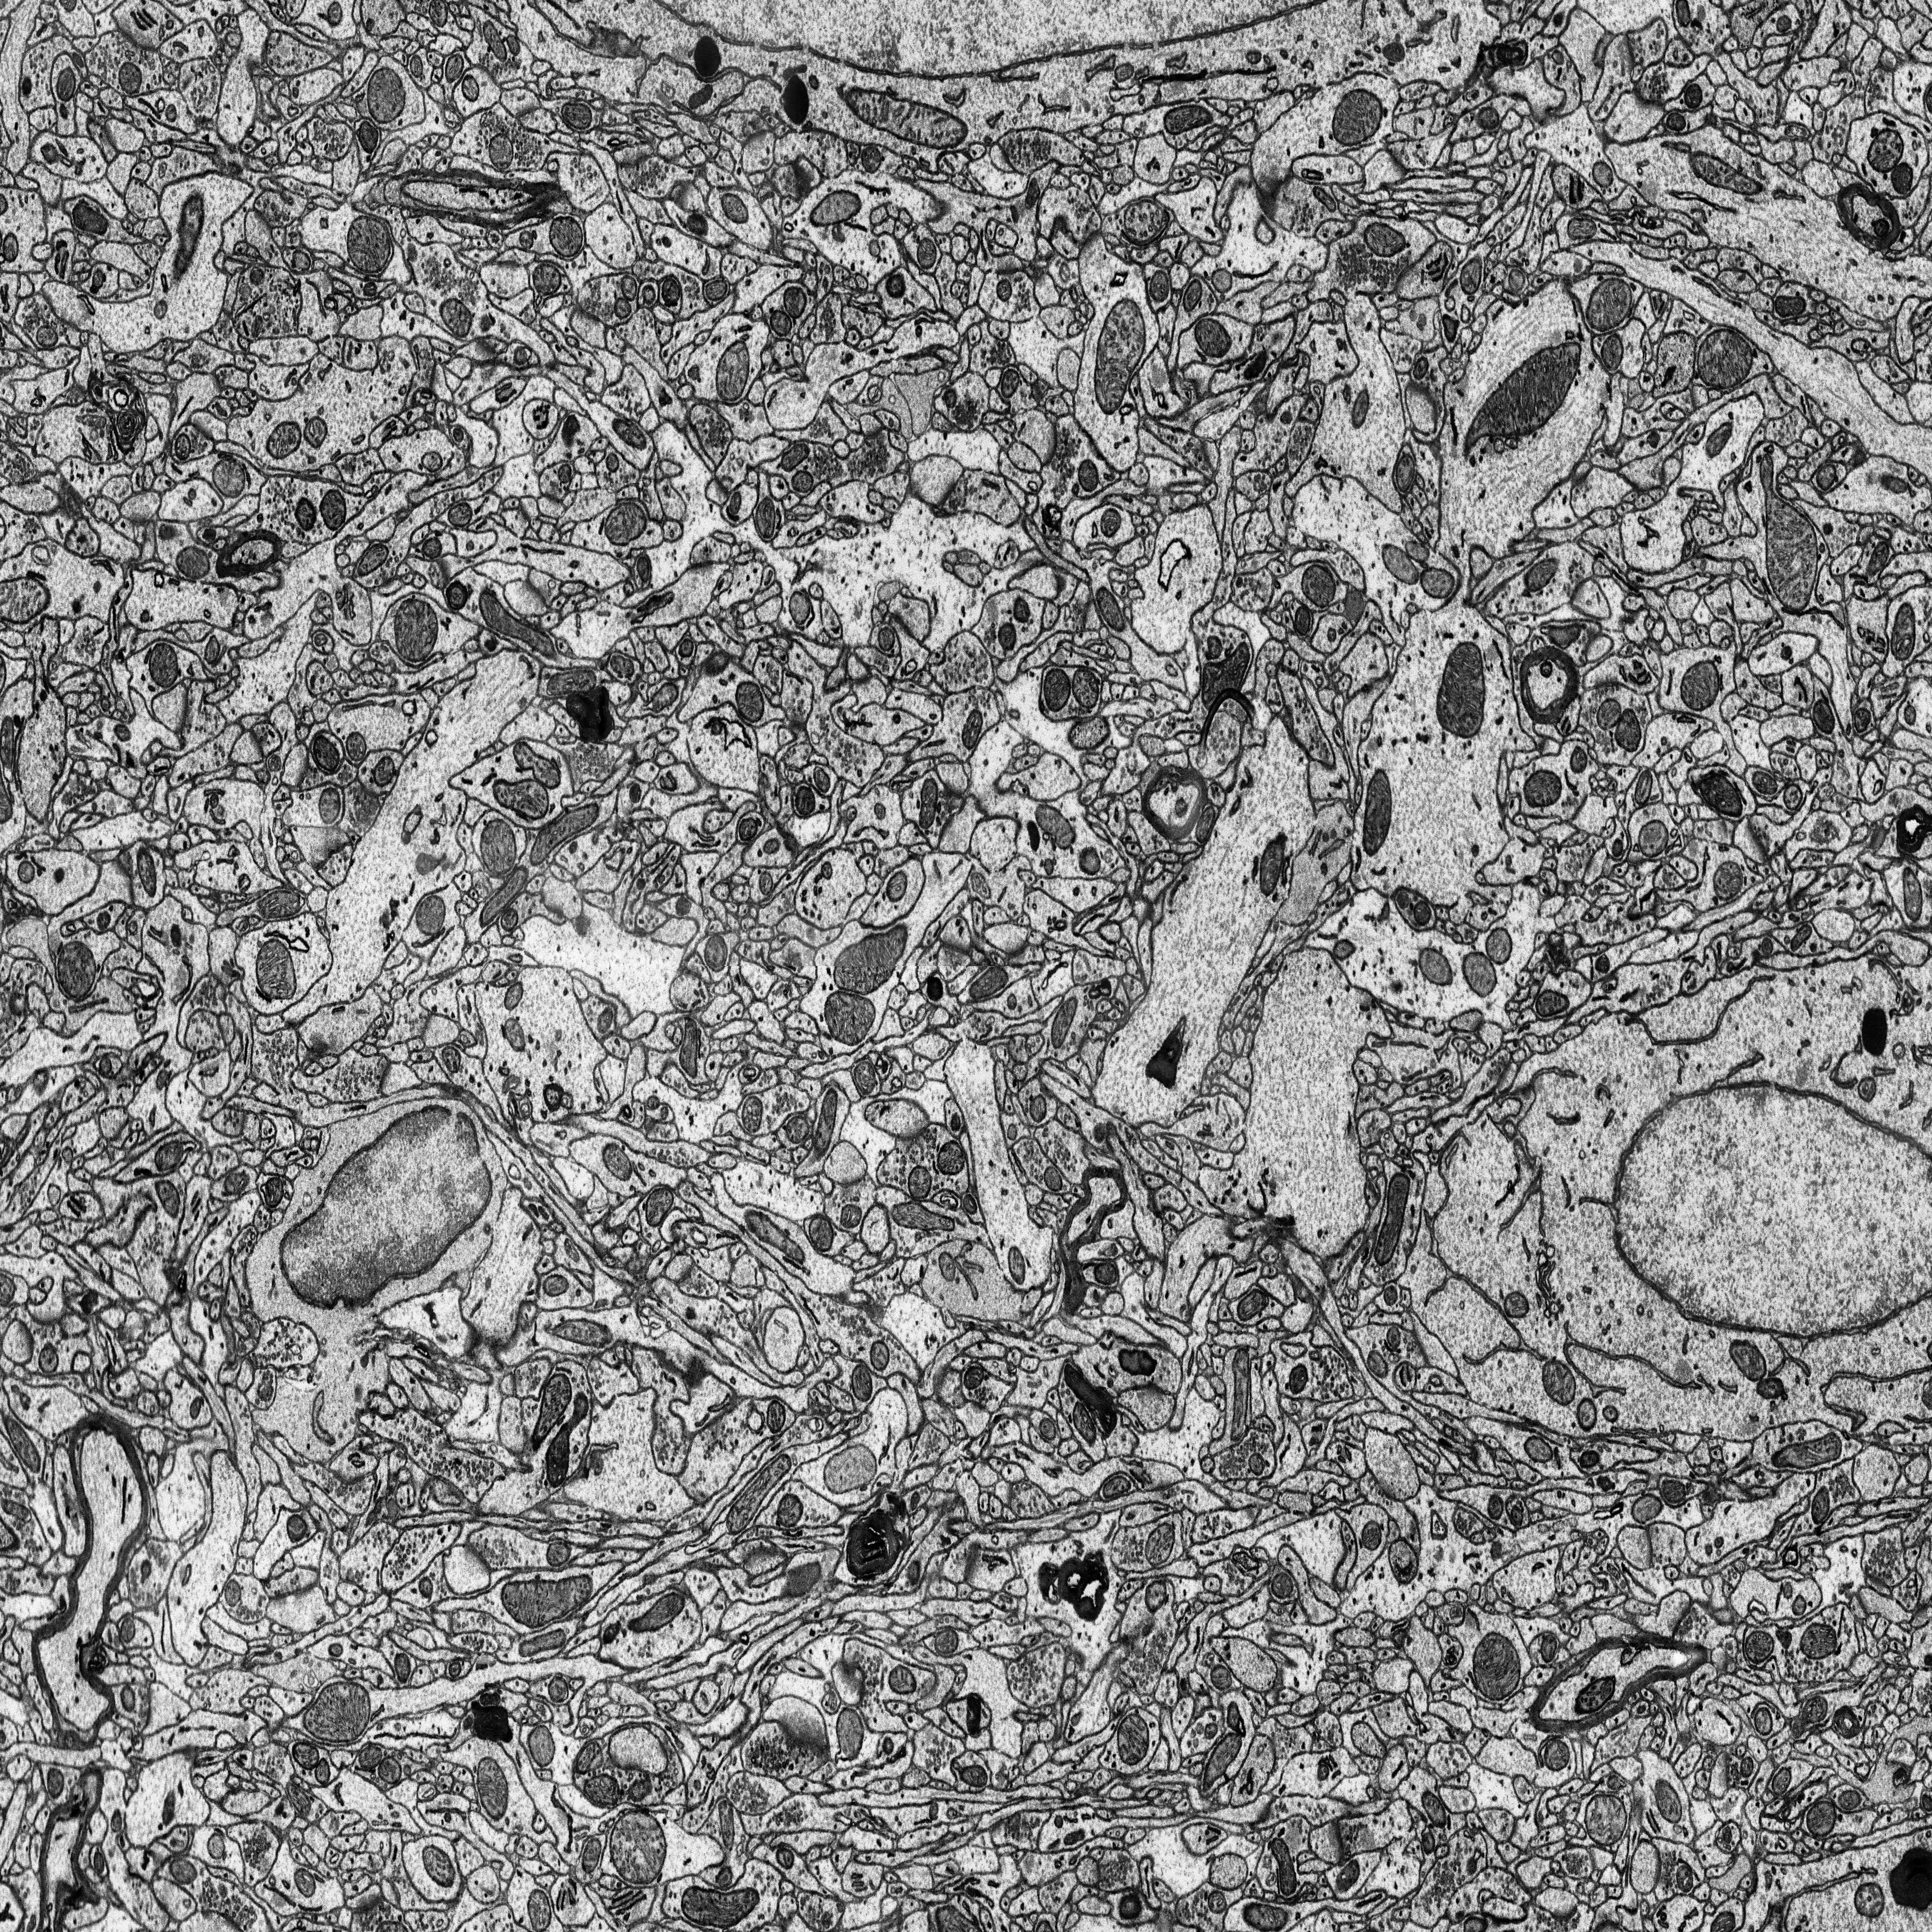
Electron microscopy slice of rat cortex tissue
Slice depth (z): 138
Mitochondria instances in slice: 429